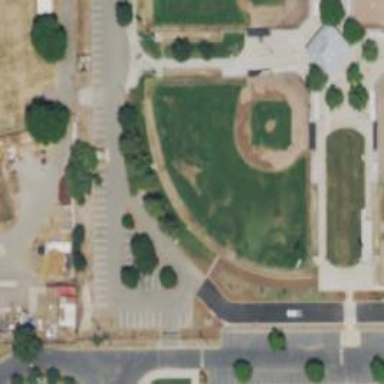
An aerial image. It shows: Baseball pitch for leisure and sports activities.